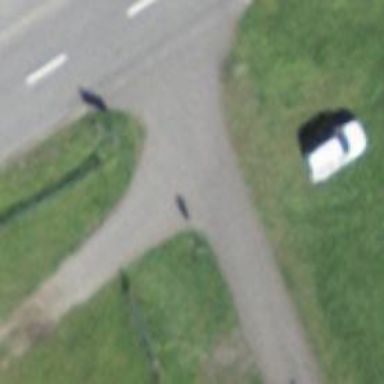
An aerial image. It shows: Emergency access point on the road.